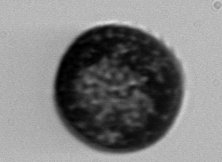
Label: Coscinodiscus